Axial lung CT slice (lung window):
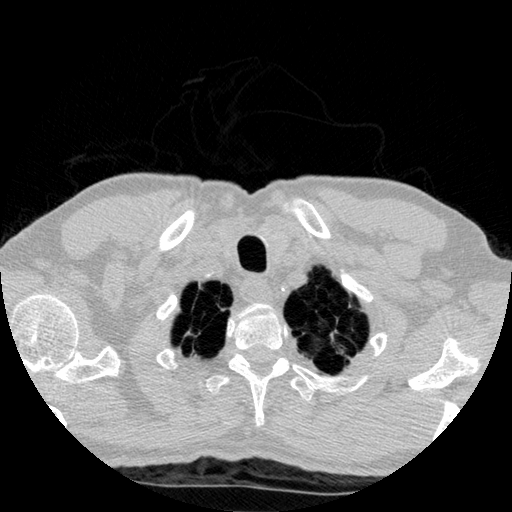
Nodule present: no